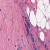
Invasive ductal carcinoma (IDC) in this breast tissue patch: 1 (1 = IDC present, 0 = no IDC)